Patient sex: F
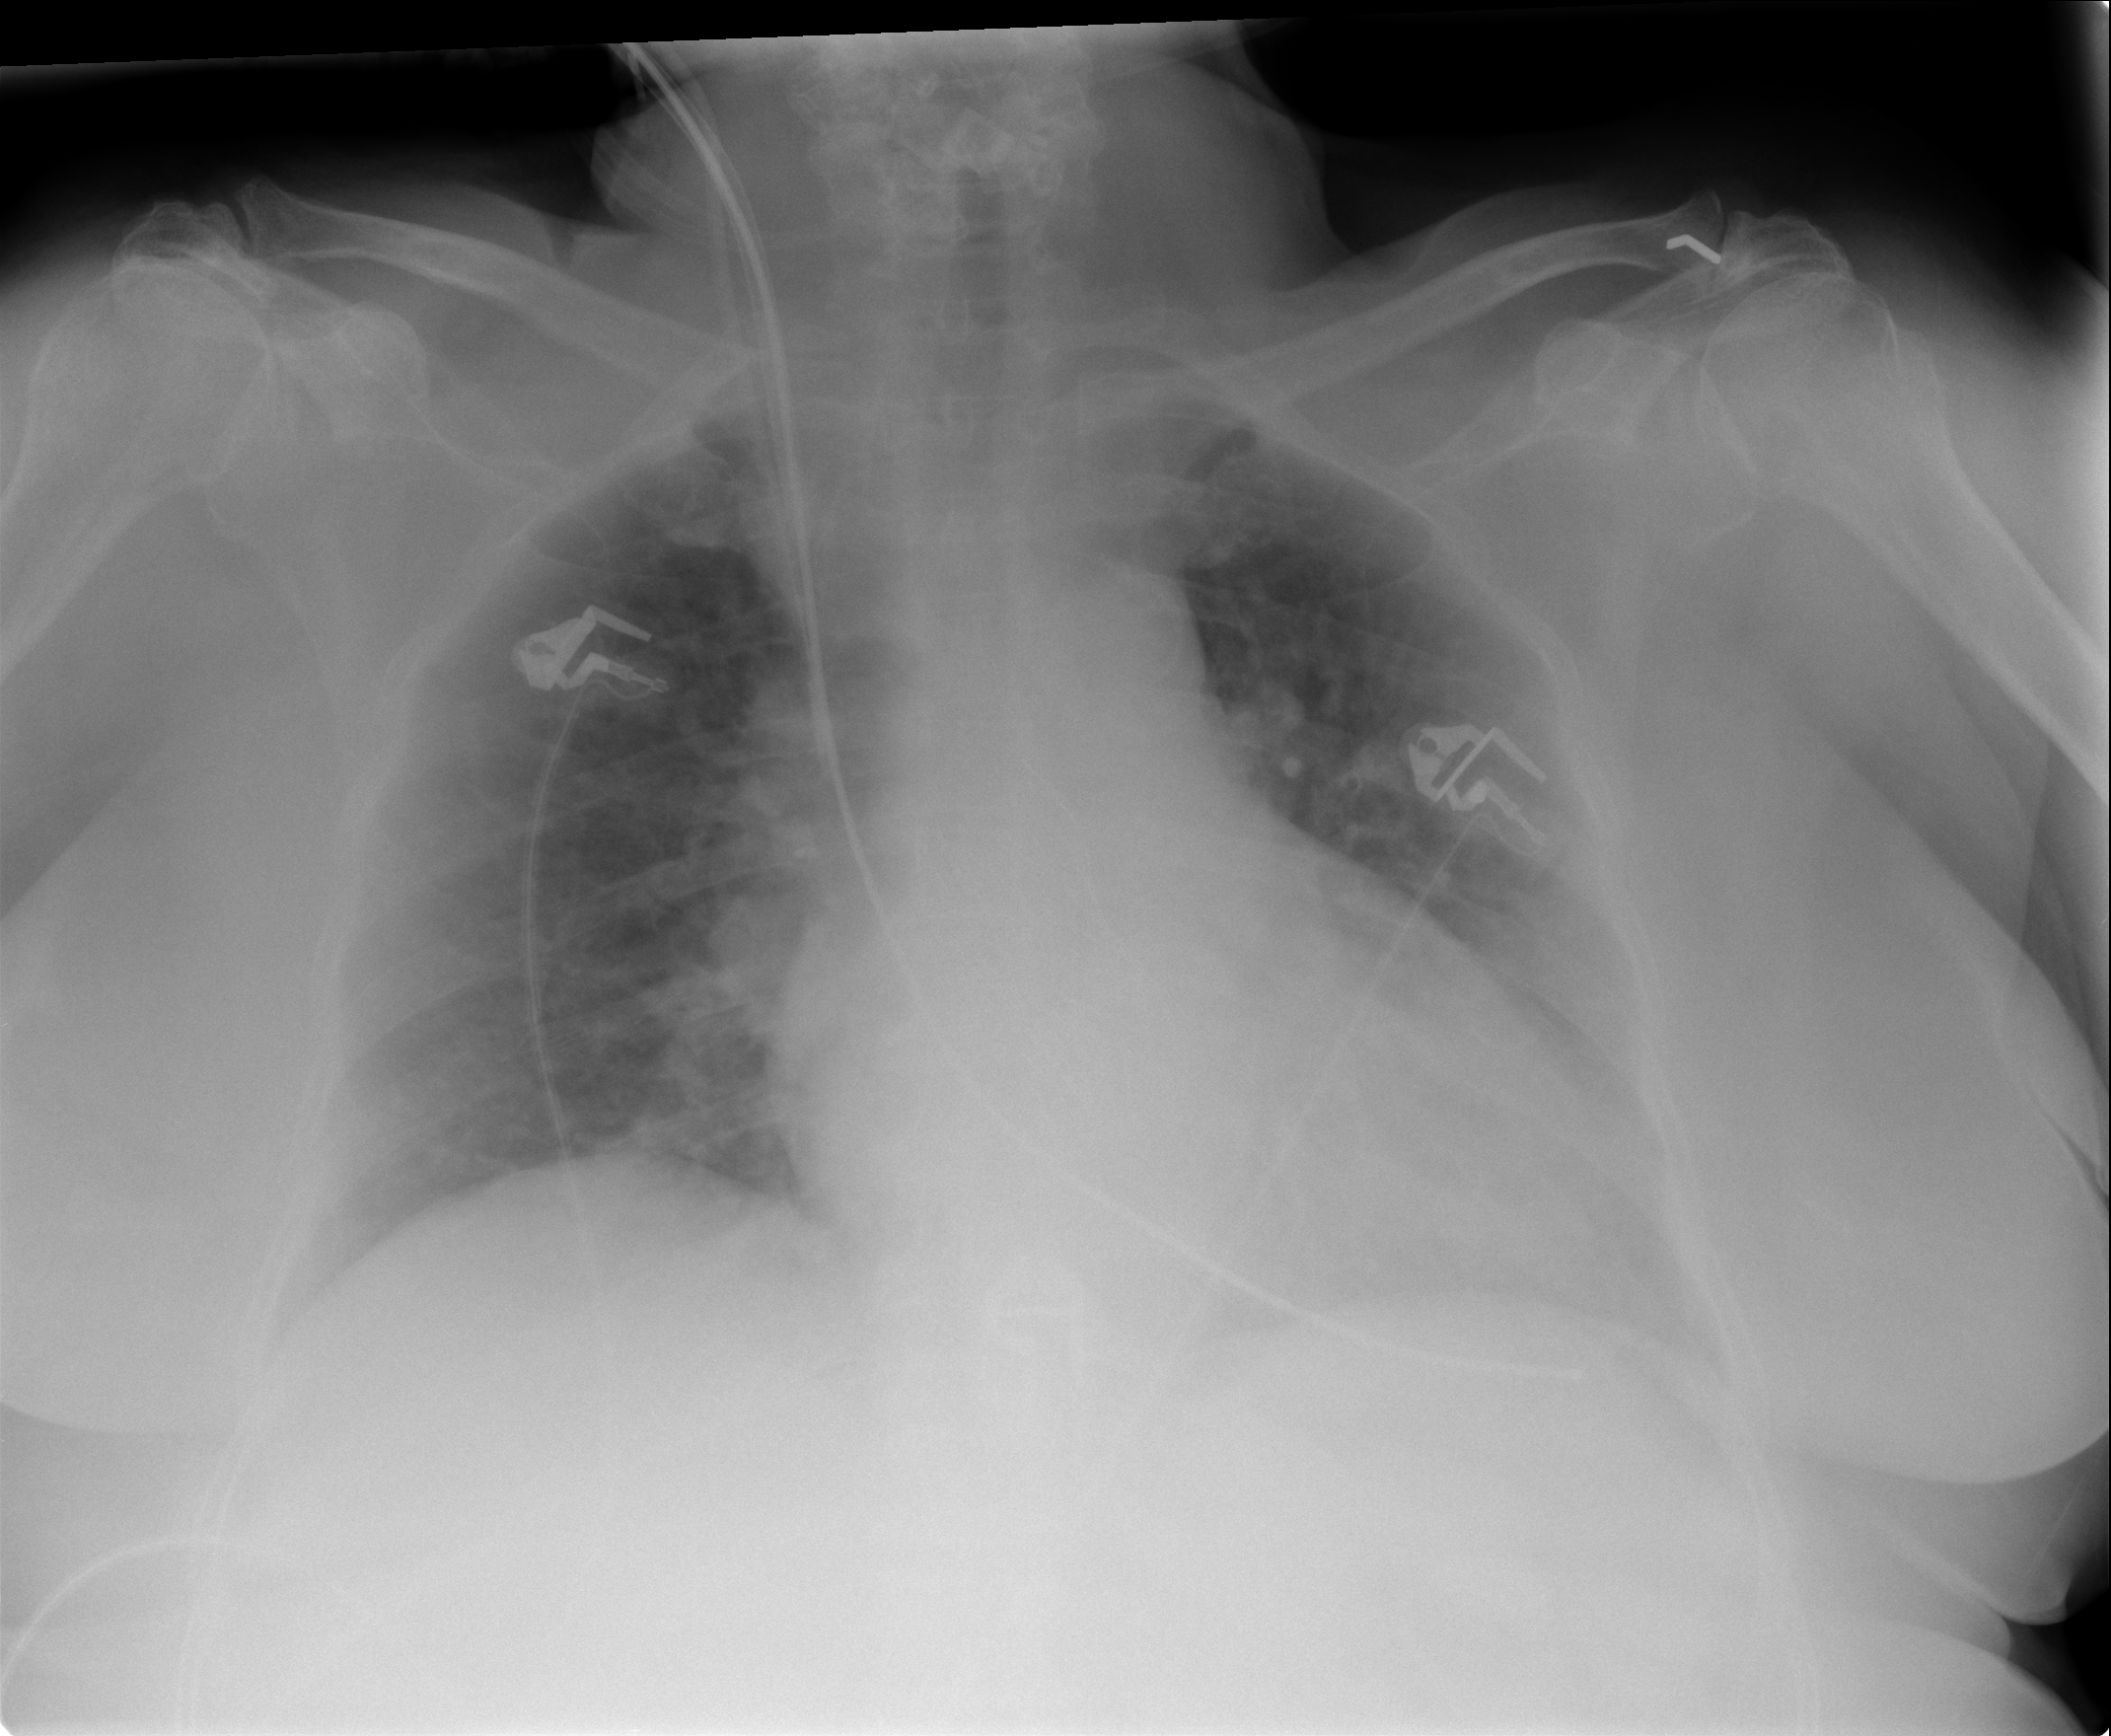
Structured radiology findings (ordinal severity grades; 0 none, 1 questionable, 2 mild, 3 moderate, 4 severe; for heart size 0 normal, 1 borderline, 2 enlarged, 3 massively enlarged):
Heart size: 2
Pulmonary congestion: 0
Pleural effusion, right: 0
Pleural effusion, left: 1
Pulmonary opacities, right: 0
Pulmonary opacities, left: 0
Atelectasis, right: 0
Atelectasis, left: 2